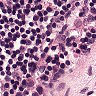
Metastatic tissue present: no